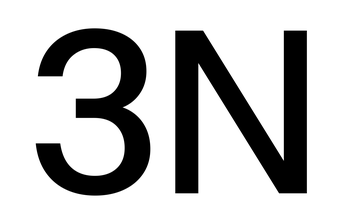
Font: InstrumentSans_Medium